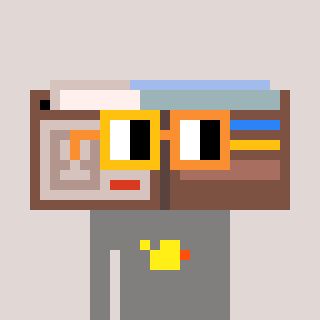
a pixel art character with square yellow and orange glasses, a wallet-shaped head and a bluegrey-colored body on a warm background